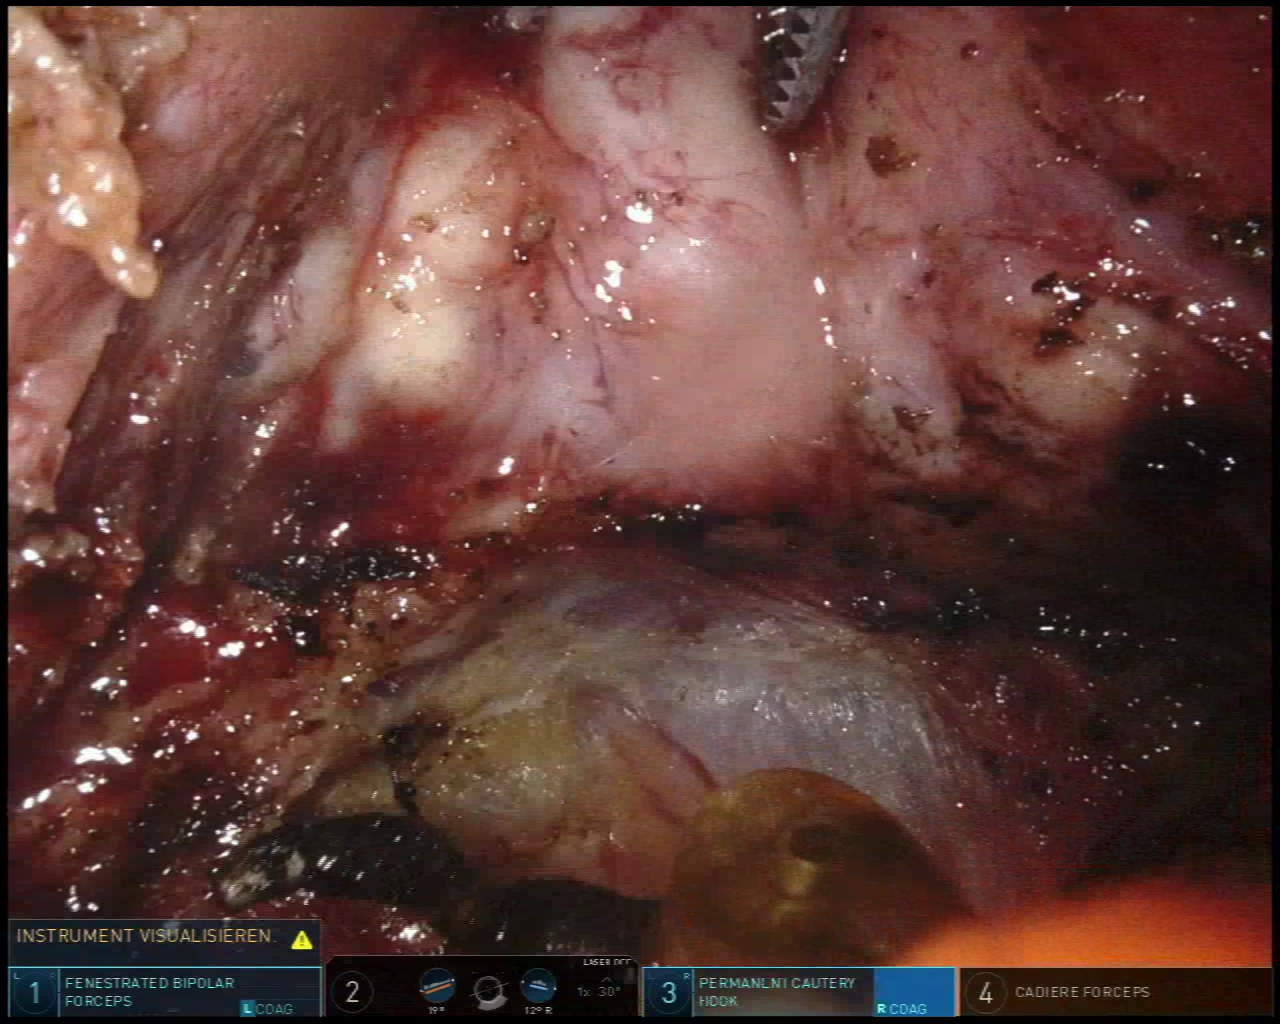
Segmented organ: vesicular_glands
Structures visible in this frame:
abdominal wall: no
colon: no
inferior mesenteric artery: no
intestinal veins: no
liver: no
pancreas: no
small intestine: no
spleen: no
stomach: no
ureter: no
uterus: no
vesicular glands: yes